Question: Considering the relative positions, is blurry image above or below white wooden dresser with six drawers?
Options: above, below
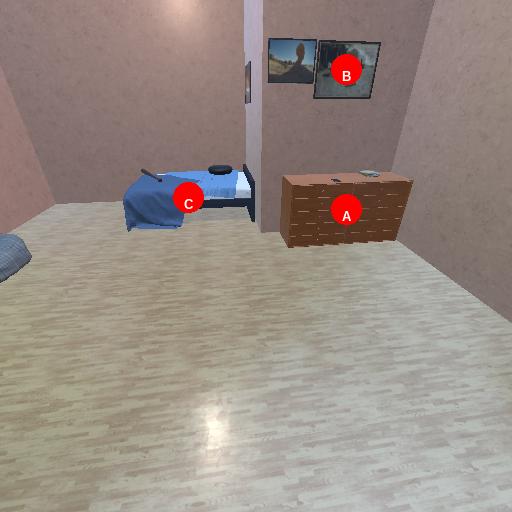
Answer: above